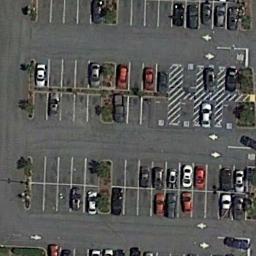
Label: parking_lot